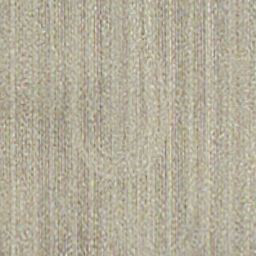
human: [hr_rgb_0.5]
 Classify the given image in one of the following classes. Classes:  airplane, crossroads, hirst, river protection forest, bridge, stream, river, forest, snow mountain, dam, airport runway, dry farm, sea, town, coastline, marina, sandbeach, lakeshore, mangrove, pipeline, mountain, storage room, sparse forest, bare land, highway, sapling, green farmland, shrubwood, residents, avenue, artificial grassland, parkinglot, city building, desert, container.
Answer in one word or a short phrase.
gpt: dry farm